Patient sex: M
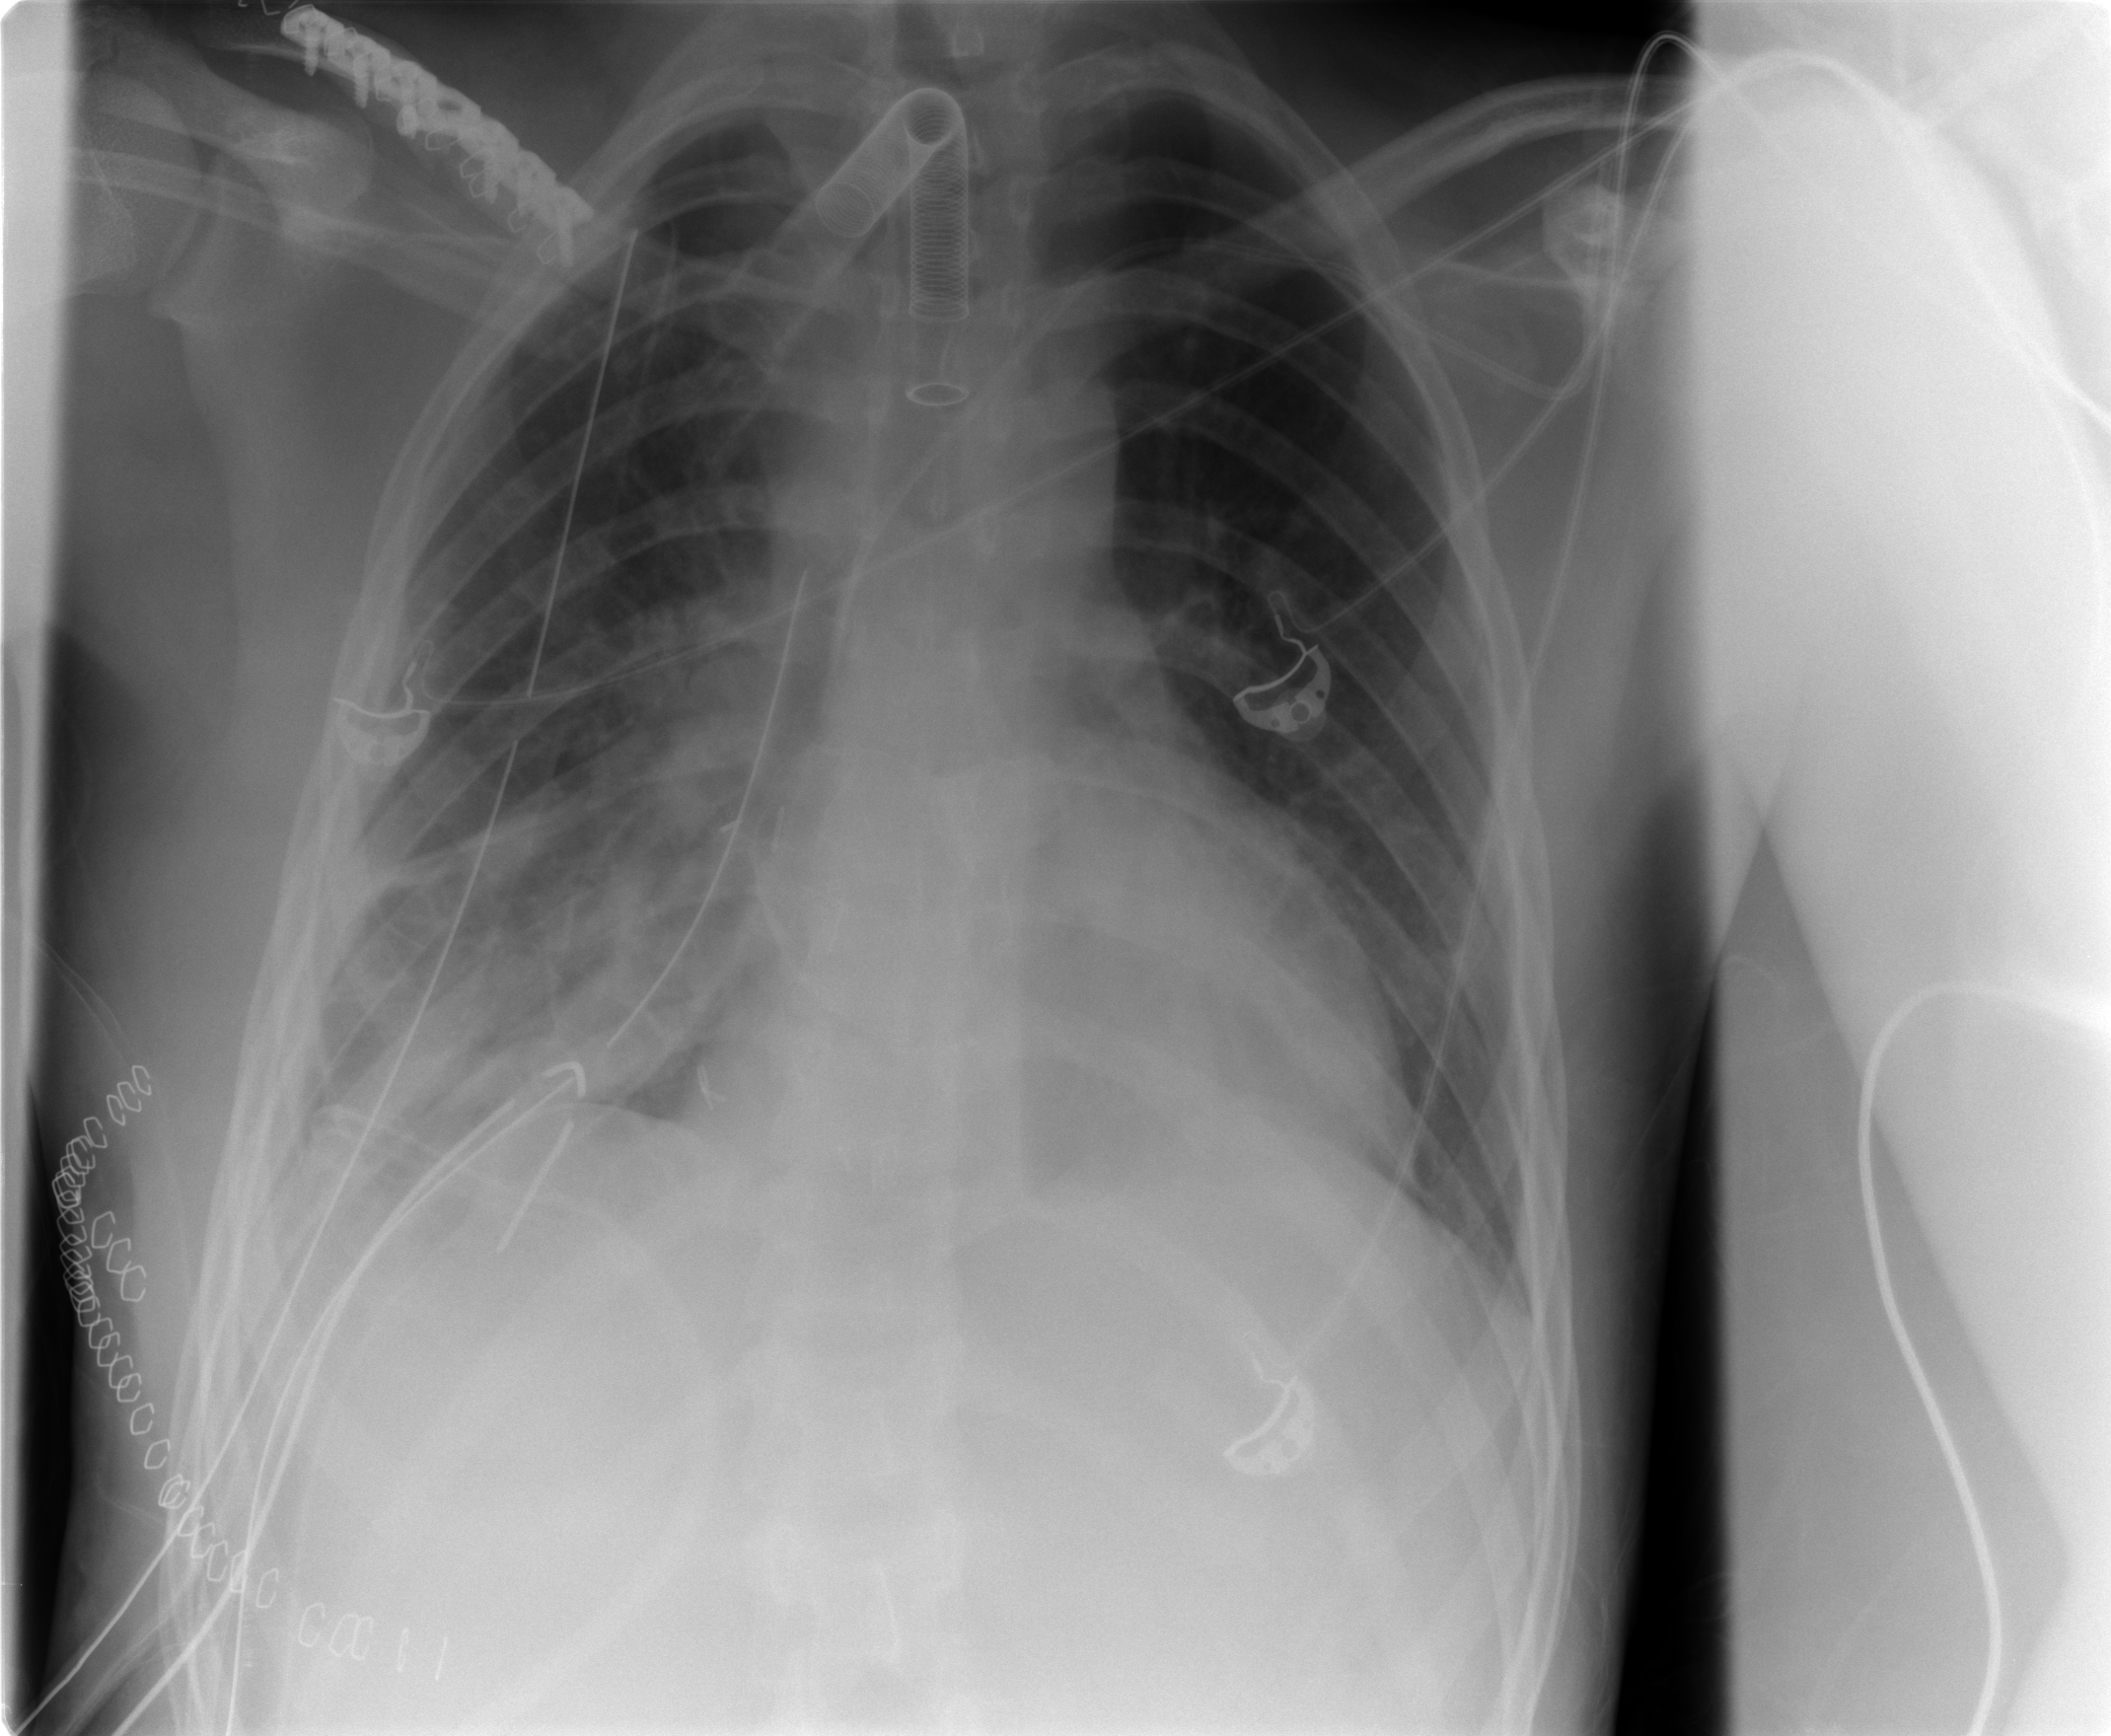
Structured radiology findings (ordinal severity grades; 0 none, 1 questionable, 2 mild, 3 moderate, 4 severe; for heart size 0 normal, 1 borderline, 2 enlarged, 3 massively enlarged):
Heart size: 0
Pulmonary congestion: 0
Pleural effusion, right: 2
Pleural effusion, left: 2
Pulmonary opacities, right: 2
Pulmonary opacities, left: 2
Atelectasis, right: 2
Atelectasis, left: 0